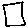
Label: square